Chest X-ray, PA view. Patient: 53 years old, sex M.
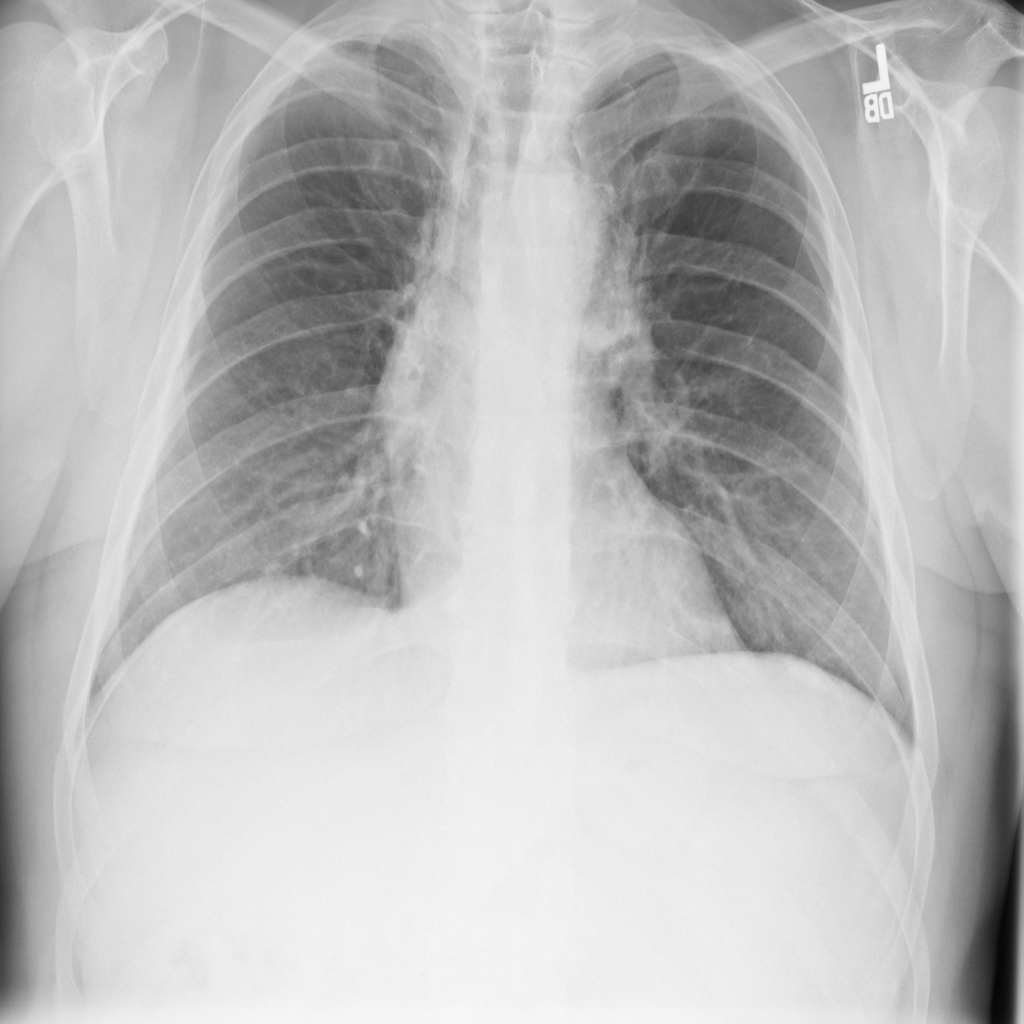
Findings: No Finding